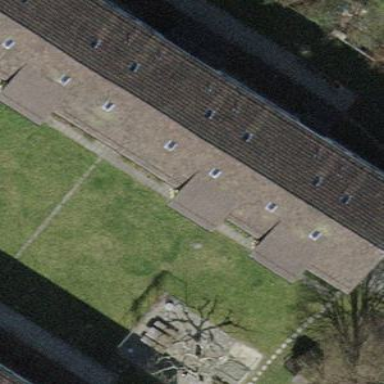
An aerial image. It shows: Gabled roof tile building made up of apartments.